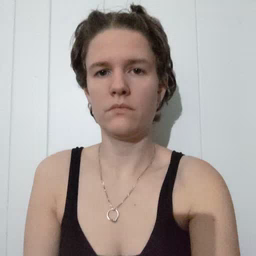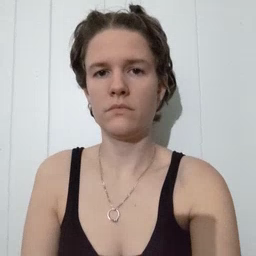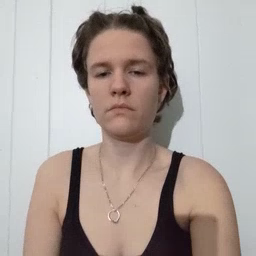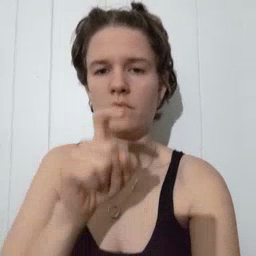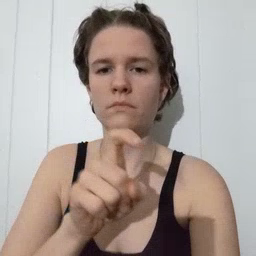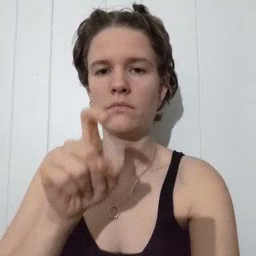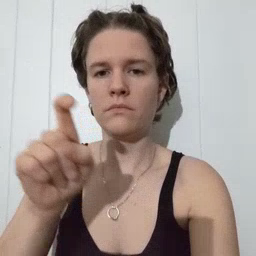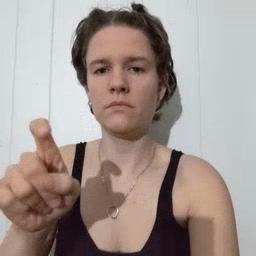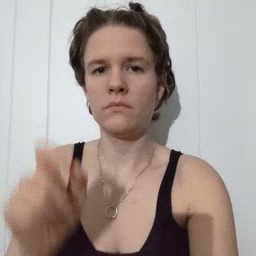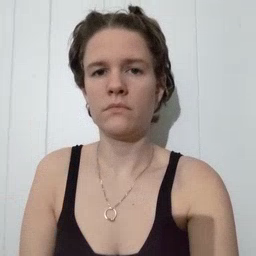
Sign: closet